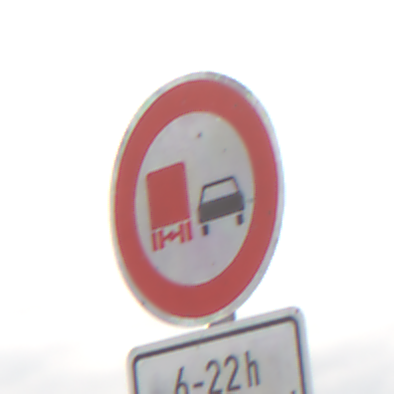
Verkehrszeichen: UeberholverbotKraftfahrzeuge
Zusatzzeichen unten: ZeitangabenMitBeschraenkungAufWochentage4
Umgebung: Outdoor, Nature
Tageszeit: MorningAfternoon
Wetter: Overcast
Licht: Natural
Jahreszeit: NotSpecified
Kontrast: LowContrast